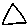
Label: triangle